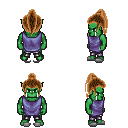
a pixel art fantasy rpg character, male body template, orc, green skin, chain tabard jacket, metal pants, brown long topknot hairstyle, white slippers, four views (front, back, left, right), 2x2 character sprite sheet, small pixel art, hard edges, no anti-aliasing